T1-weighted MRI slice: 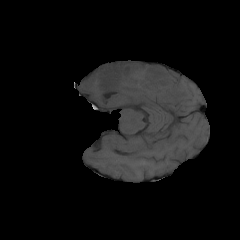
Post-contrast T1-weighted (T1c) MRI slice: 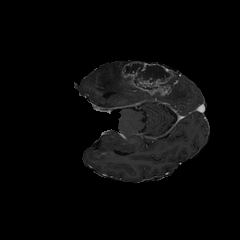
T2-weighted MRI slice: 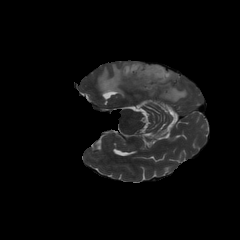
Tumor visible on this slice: yes